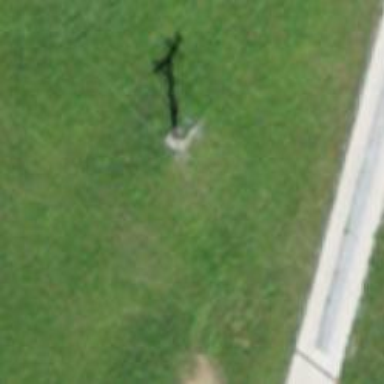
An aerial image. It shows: Pylon used for aerialway.